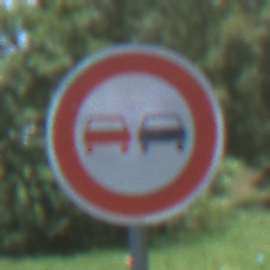
Verkehrszeichen: Ueberholverbot
Umgebung: Outdoor, Nature
Tageszeit: Midday
Wetter: Clear
Licht: Natural
Jahreszeit: Summer
Kontrast: HighContrast